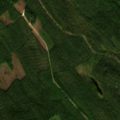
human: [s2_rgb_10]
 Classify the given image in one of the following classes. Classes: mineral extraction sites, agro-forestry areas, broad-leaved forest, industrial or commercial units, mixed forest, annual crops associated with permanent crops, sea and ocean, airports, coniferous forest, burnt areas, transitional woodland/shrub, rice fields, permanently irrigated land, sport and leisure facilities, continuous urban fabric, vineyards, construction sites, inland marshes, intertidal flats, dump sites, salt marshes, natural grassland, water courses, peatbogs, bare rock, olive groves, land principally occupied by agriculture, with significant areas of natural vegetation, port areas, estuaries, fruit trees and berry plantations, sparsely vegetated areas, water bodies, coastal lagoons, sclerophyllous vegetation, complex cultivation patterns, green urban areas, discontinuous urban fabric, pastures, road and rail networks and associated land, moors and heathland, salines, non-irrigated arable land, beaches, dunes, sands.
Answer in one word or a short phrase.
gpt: coniferous forest, mixed forest